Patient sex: M
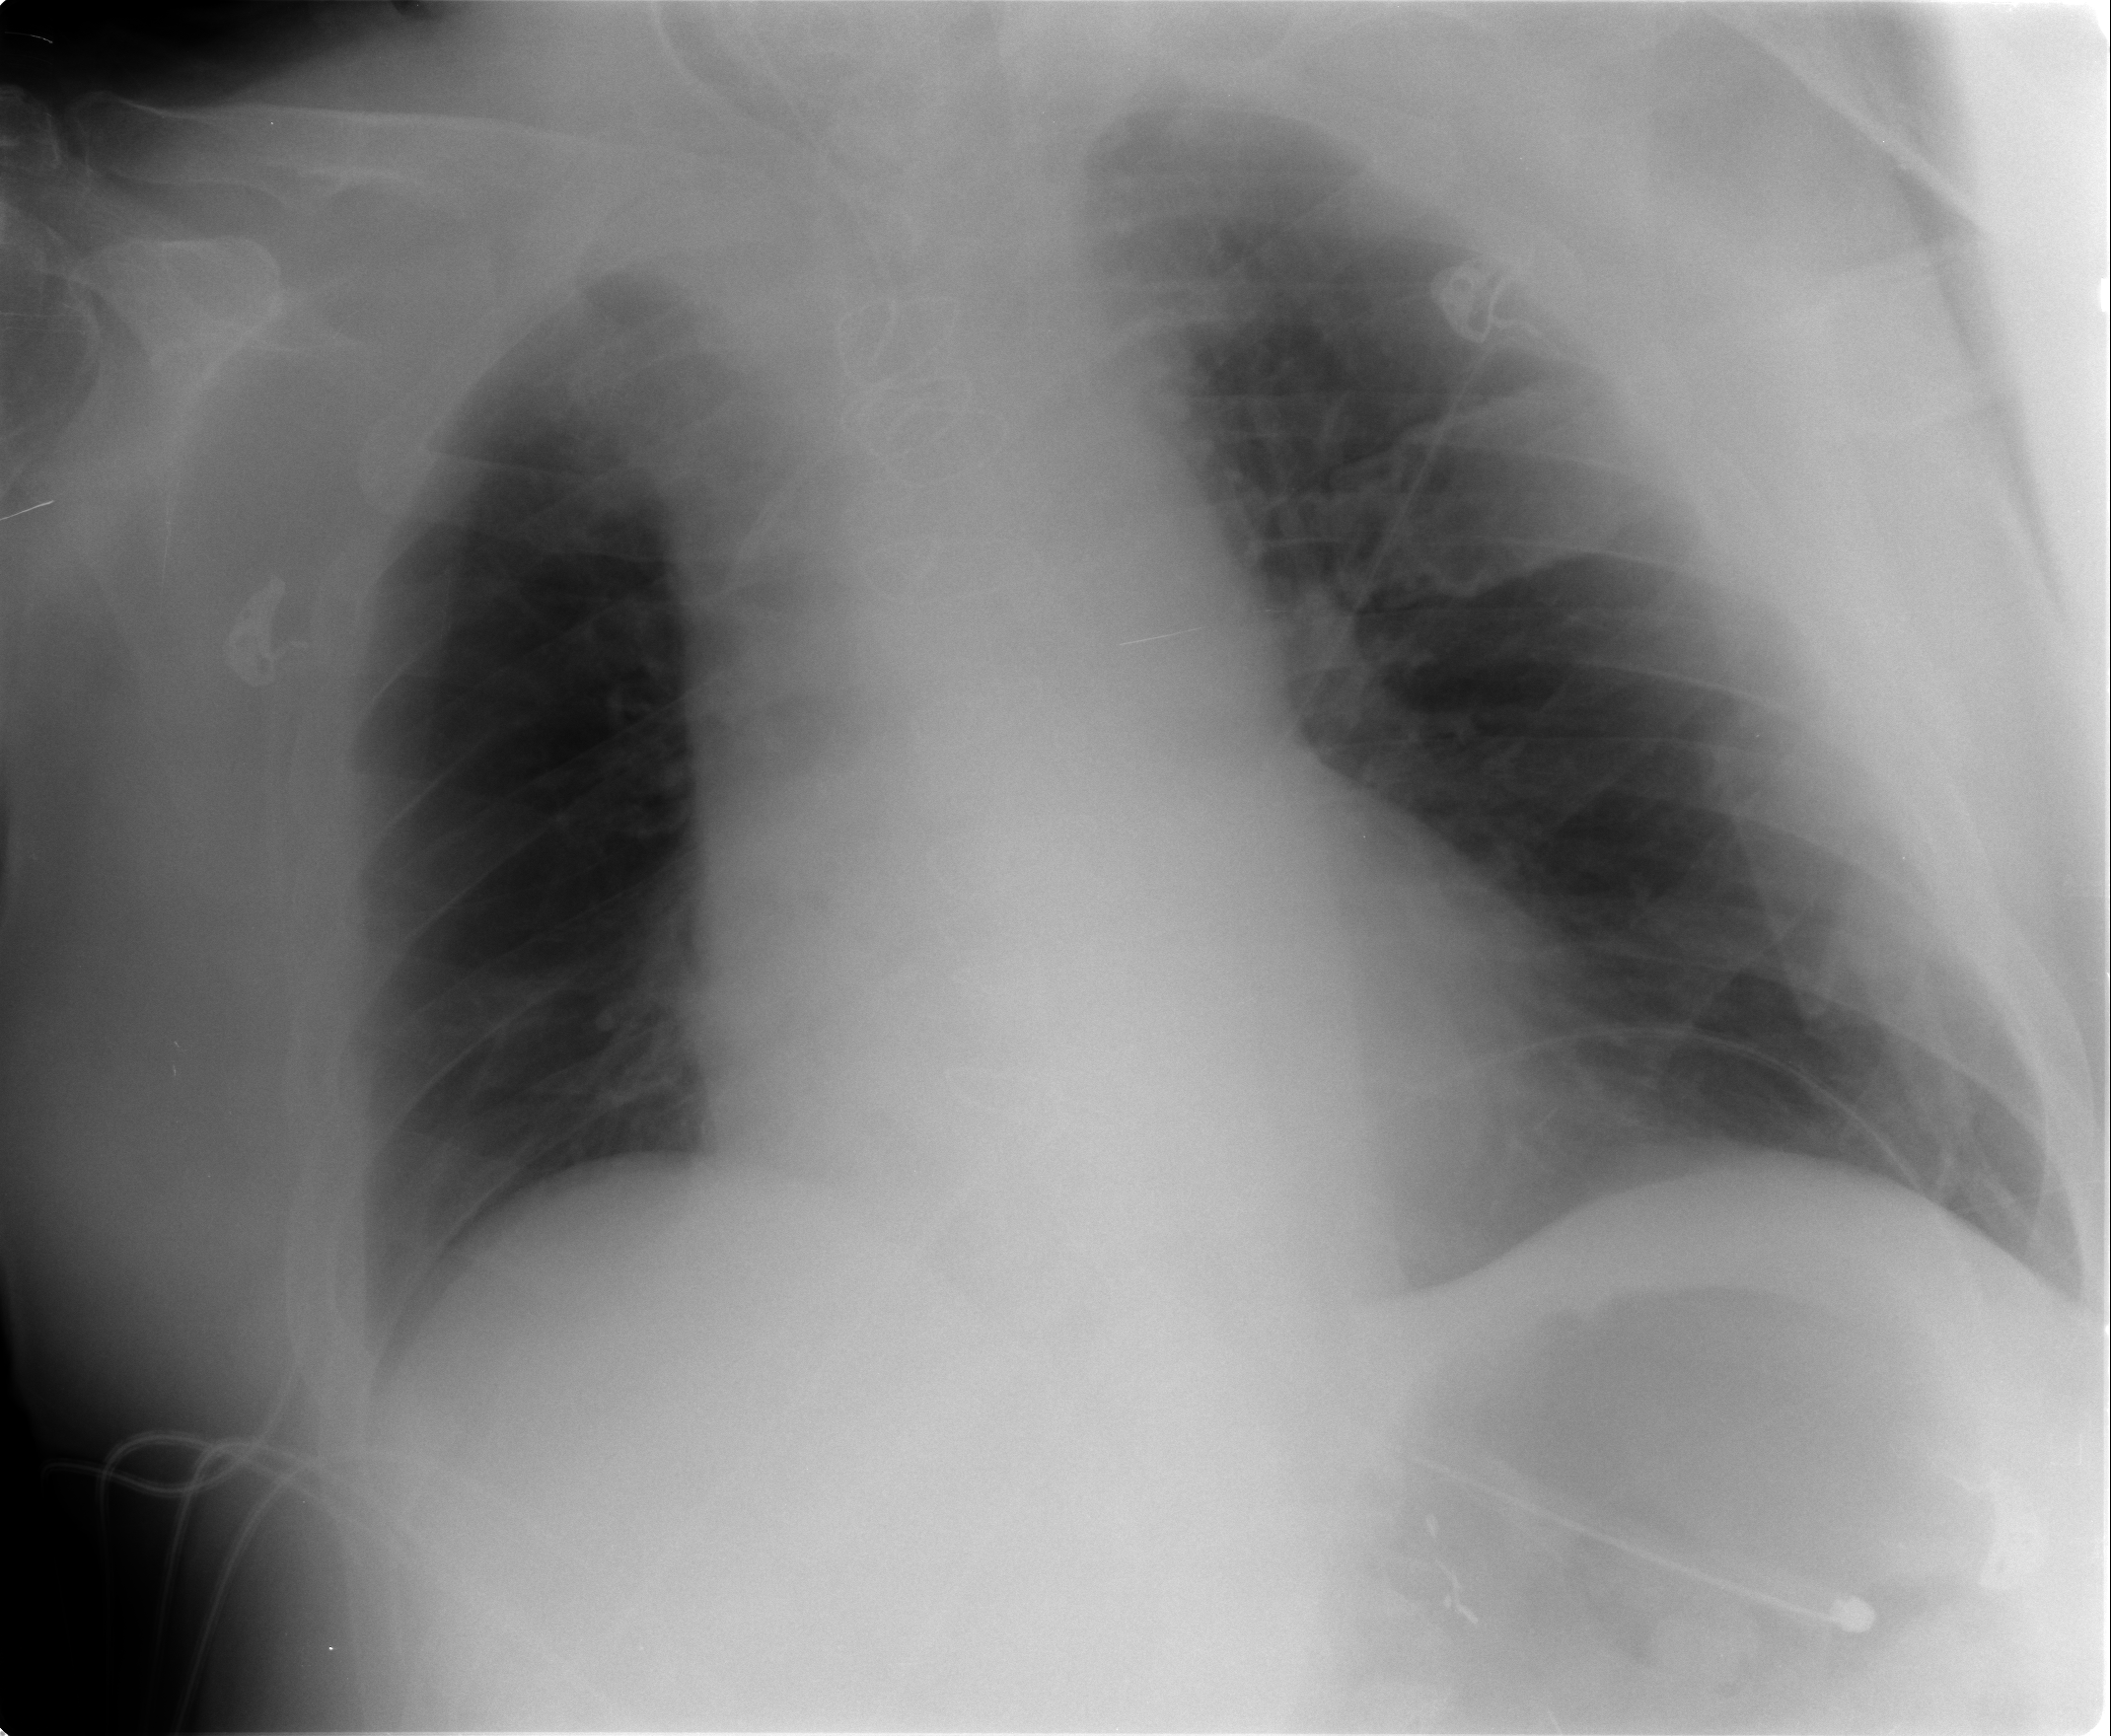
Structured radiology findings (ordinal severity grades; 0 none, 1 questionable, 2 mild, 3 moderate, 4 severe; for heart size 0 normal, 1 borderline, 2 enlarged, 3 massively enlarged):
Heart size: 2
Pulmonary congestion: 0
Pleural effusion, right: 0
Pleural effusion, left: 0
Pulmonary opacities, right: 0
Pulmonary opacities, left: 0
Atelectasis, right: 1
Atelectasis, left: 1